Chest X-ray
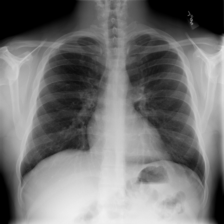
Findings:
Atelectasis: negative
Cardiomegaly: negative
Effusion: negative
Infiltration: negative
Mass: negative
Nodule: negative
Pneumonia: negative
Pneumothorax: negative
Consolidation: negative
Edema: negative
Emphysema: negative
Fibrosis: negative
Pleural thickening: negative
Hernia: negative